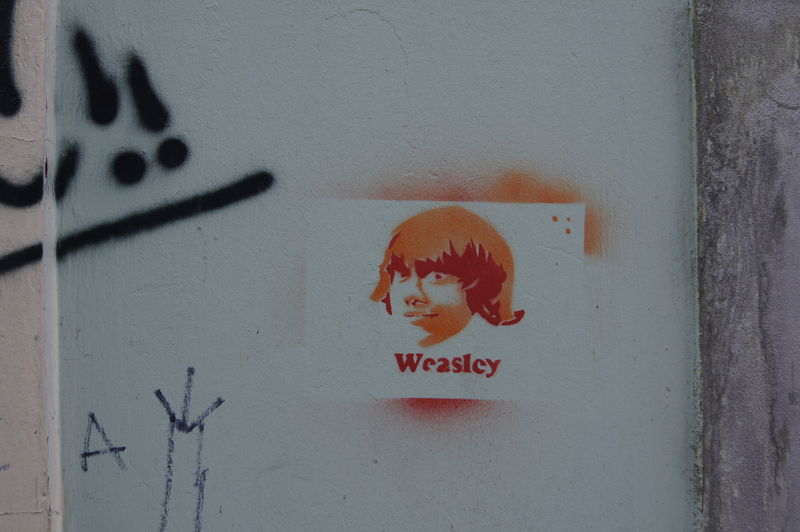
Titel: Weasley
Standort: Ljubljana
Schlagwörter: kopf, mann, weiß, stadt, haar, orange, schwarz, haus, rot, wand, architektur, gesicht, portrait, porträt, schrift, junge, umriss, foto, text, halbprofil, architketur, schablone, ron, graffiti, jugendlicher, grafitti, street art, graffitti, roange, harry potter, a, potter, weasley, ron weasley, eeasly